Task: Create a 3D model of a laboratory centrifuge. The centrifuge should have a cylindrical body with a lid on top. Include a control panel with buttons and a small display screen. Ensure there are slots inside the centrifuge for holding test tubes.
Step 498:
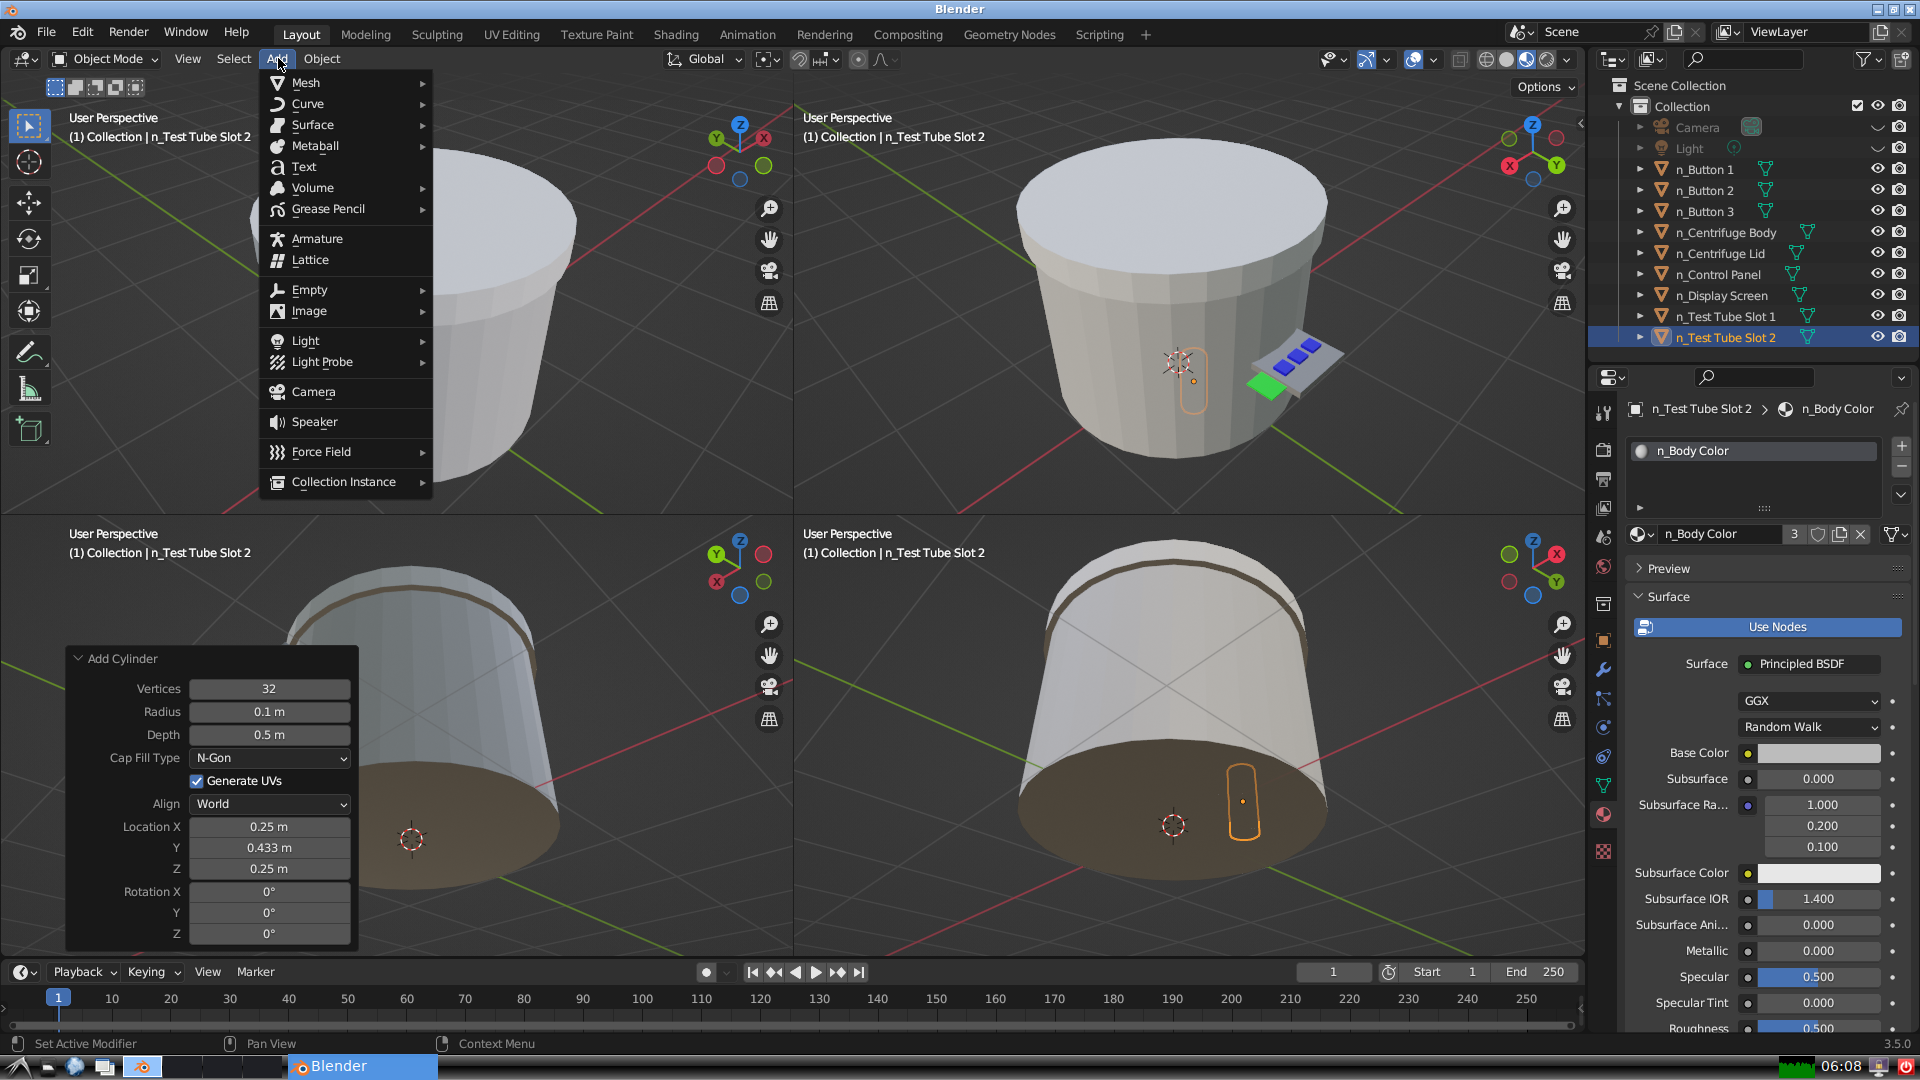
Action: {"mouse_move": [304, 84]}